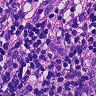
Metastatic tissue present: yes